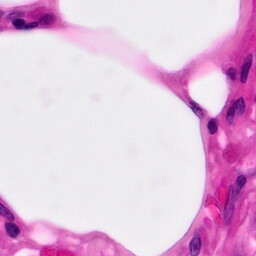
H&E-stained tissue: Pancreatic